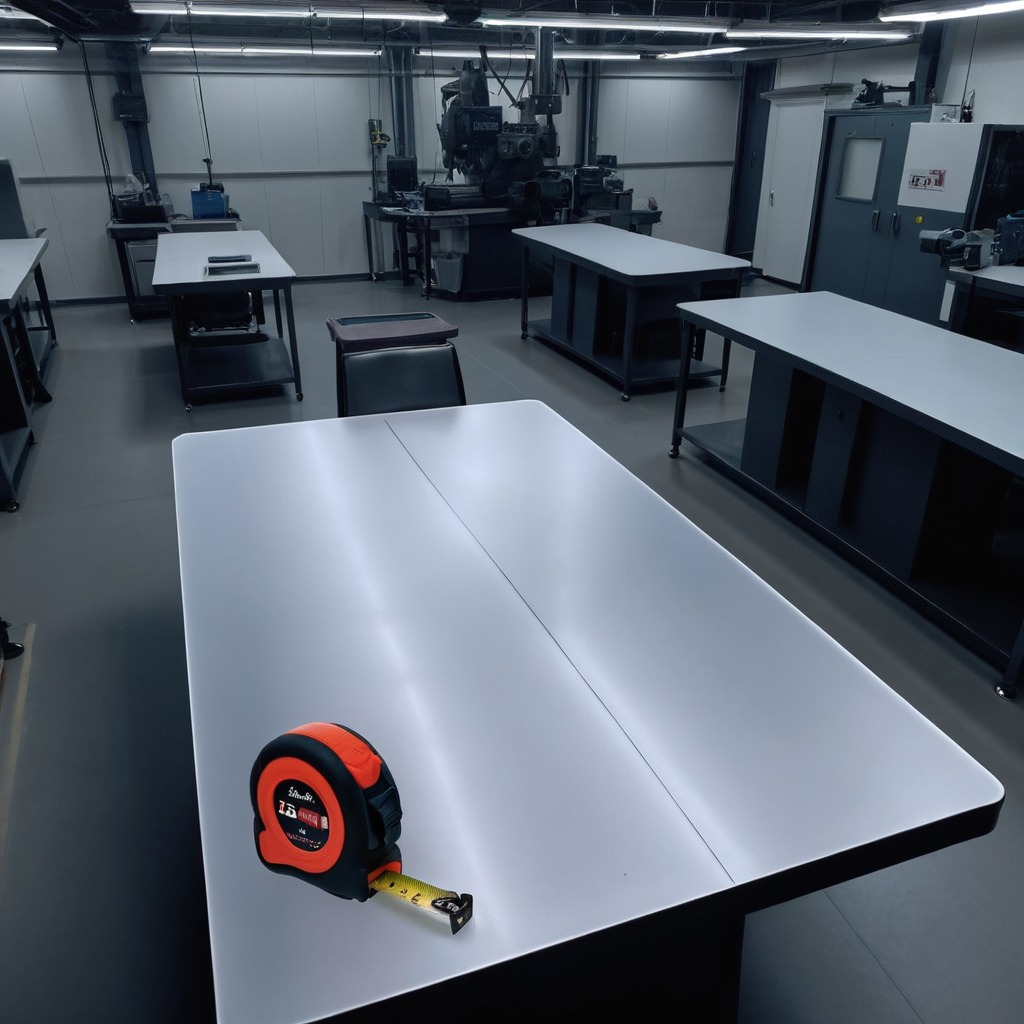
A measuring tape is lying on a clean empty table in the evening.